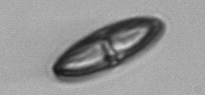
Label: Ephemera